Question: I want to make MIUI style tabs for my application.
I tried using a selector but I ended up having just colored tabs.
I also tried creating a png to be the background but once again, it didn't change the tab size.
I want to make tabs like these:

How can I do this?
Thanks!
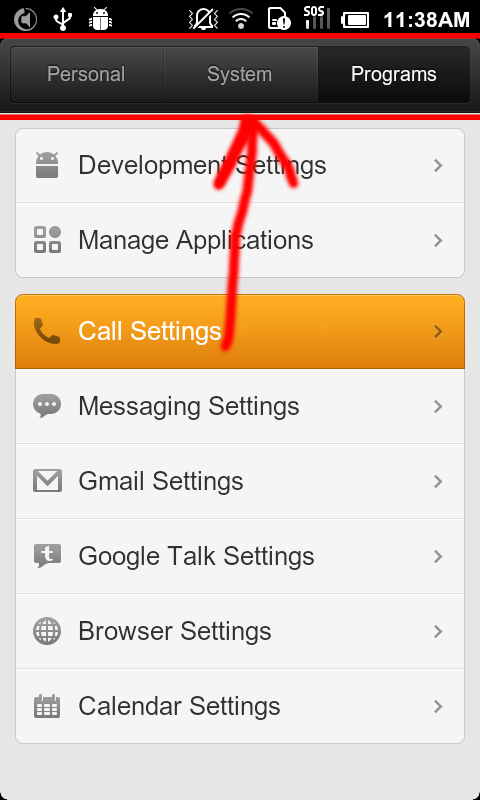
Answer: I decided to use the great <URL> library, which allows to create simillar tabs.